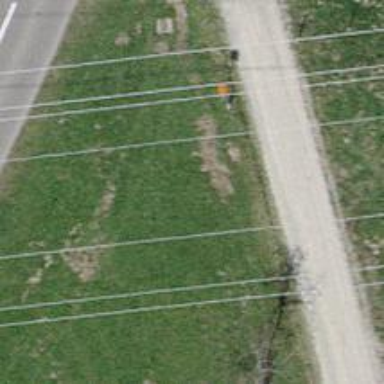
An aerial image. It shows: Pipeline marker.